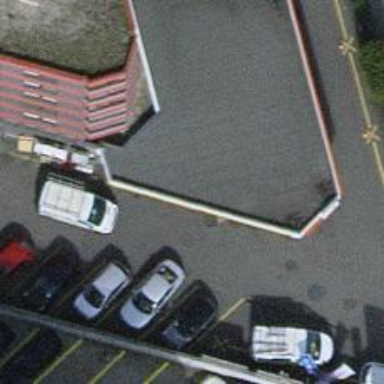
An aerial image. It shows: Surveillance system is in place.